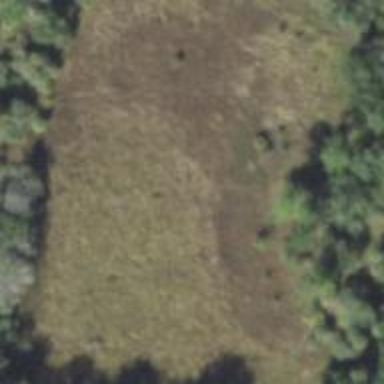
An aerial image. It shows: Marshy wetland area.